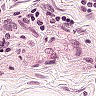
Metastatic tissue present: no